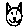
Label: cat